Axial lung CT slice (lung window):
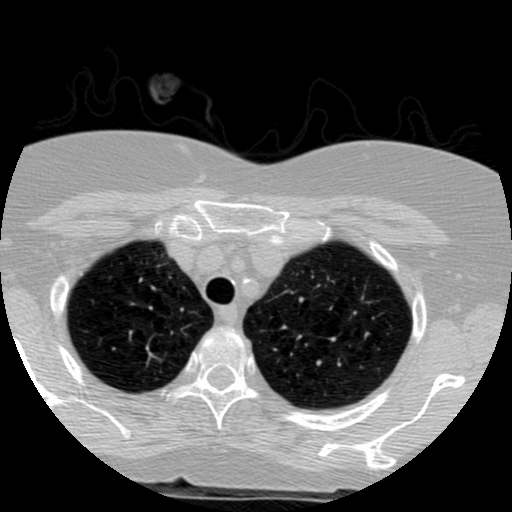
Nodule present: no